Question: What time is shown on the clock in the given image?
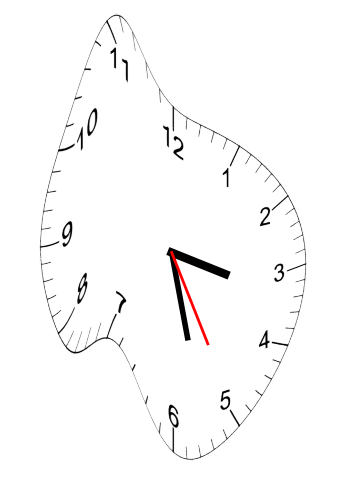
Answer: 03:27:25